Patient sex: M
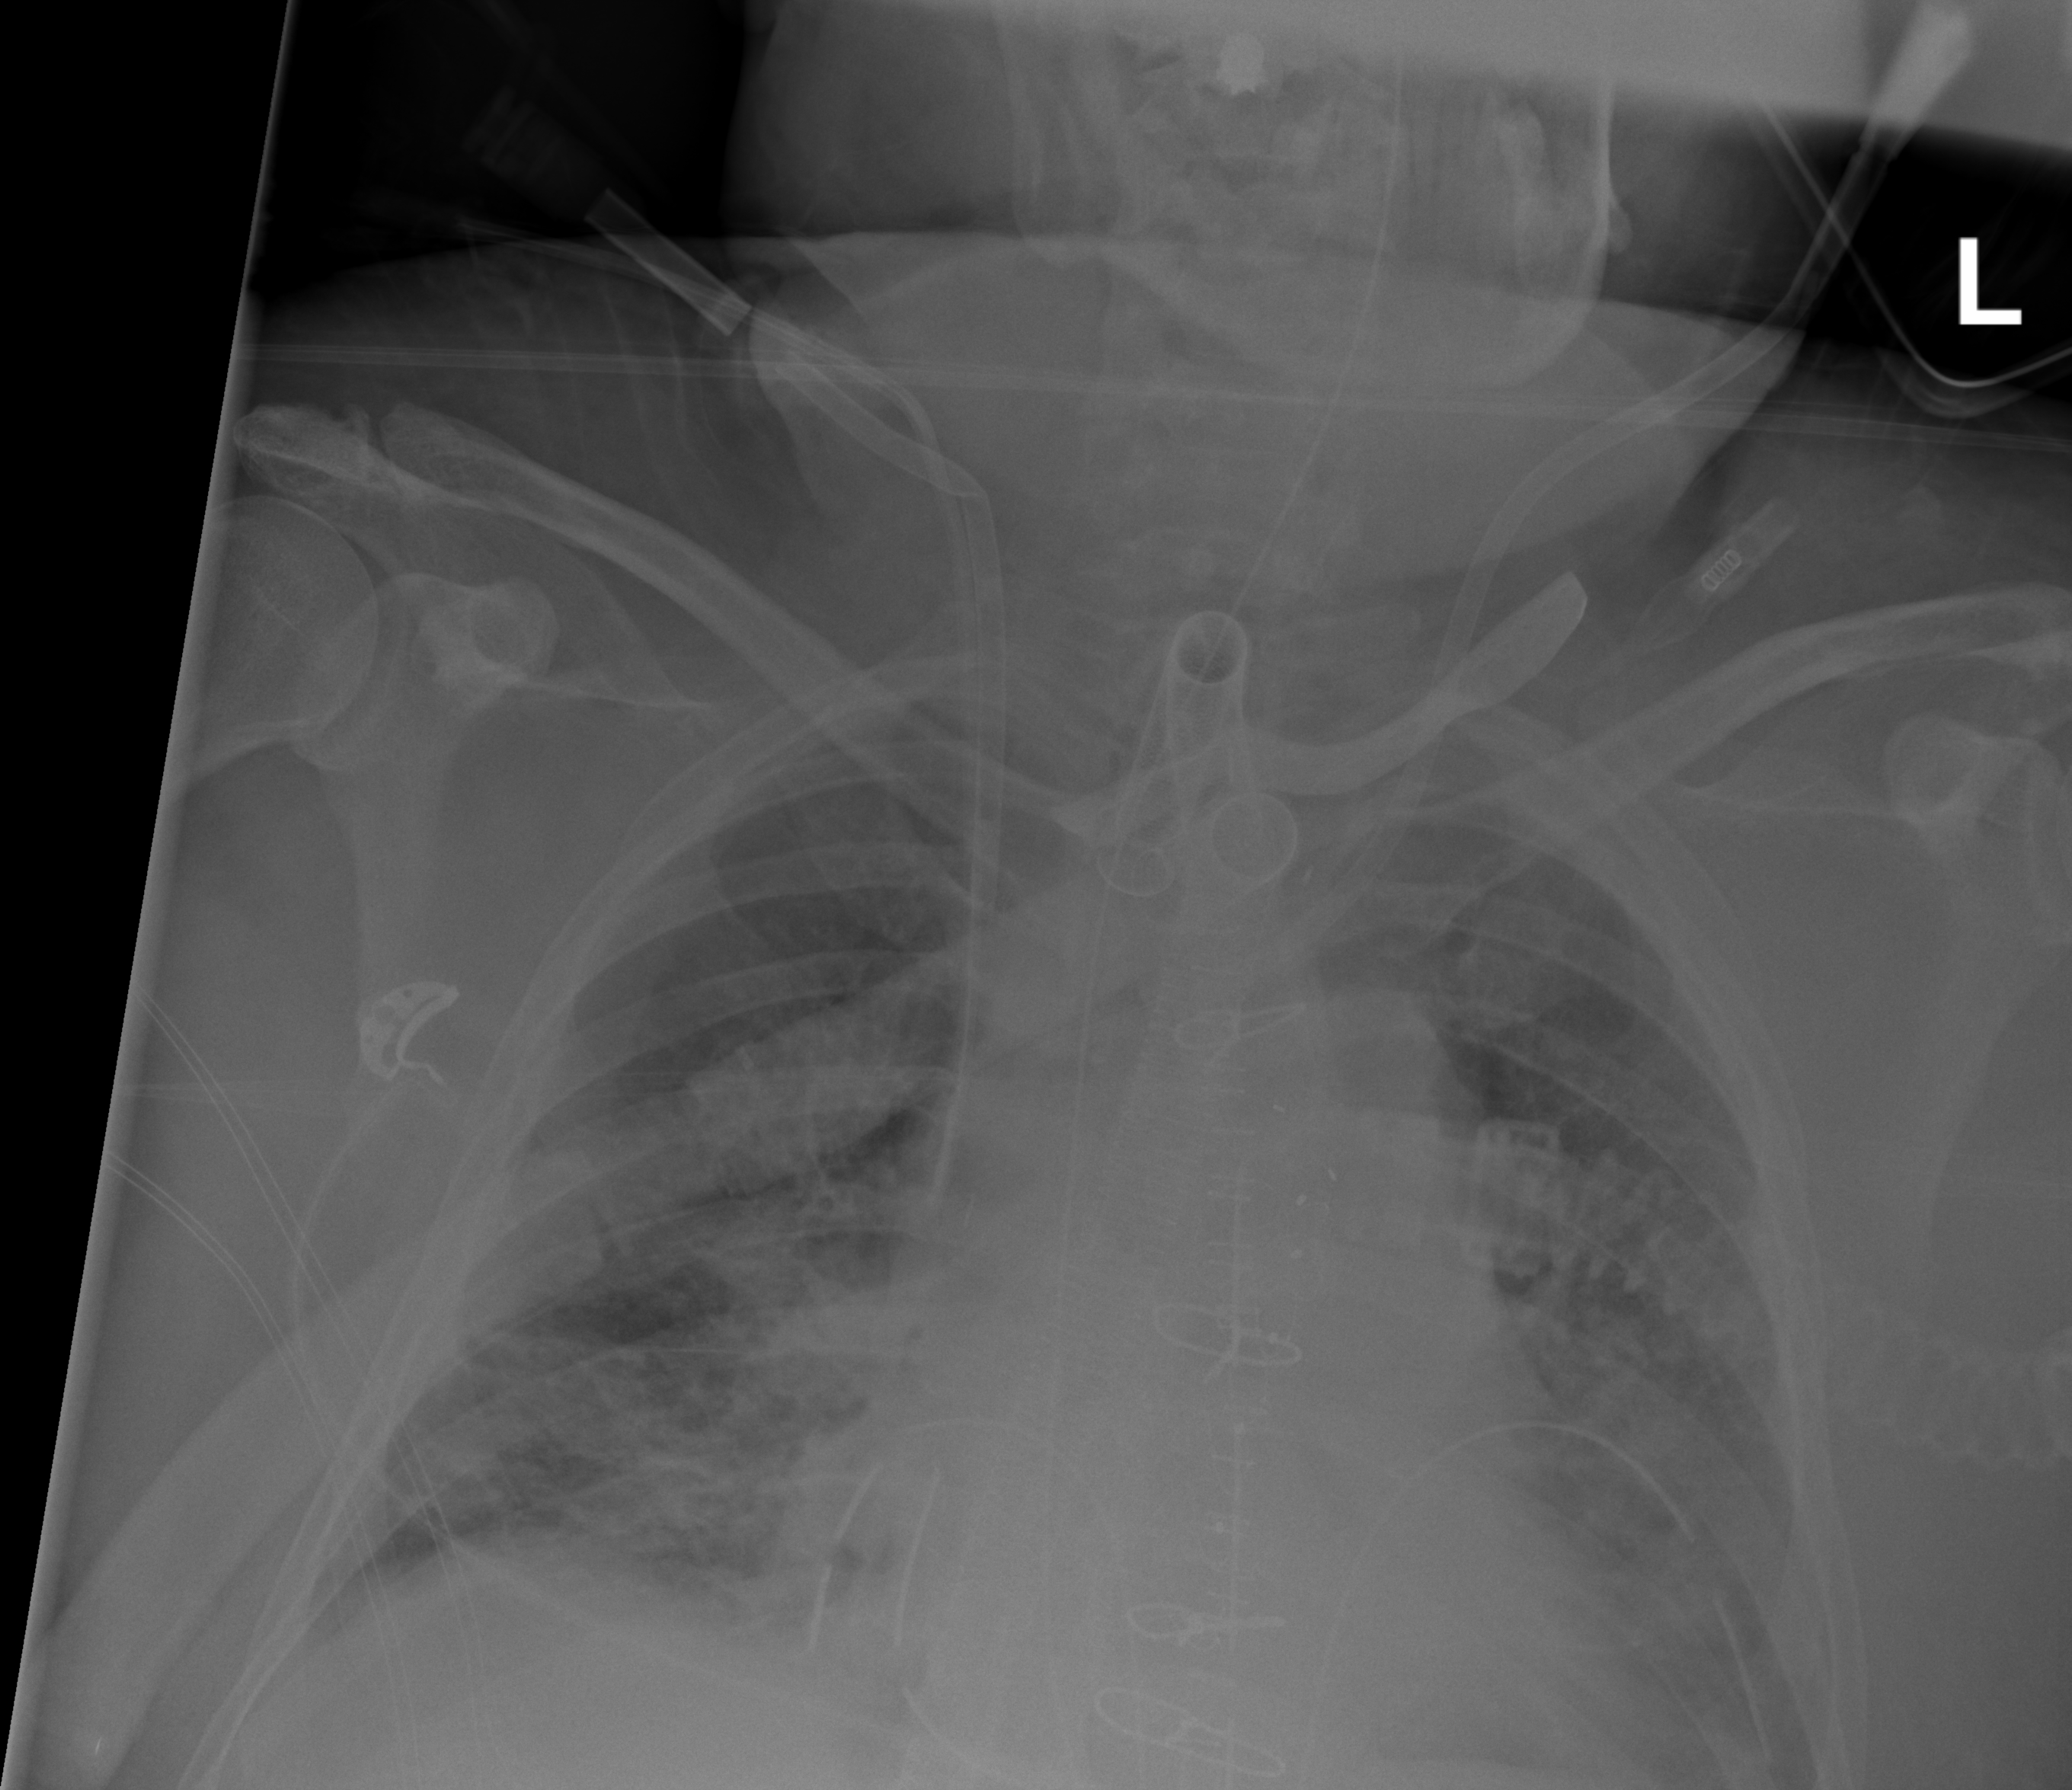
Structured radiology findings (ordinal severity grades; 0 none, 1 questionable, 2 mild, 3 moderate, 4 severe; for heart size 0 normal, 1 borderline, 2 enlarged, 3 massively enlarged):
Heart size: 1
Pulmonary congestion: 2
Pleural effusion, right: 2
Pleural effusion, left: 2
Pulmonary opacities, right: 3
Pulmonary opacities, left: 3
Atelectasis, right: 3
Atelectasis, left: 3